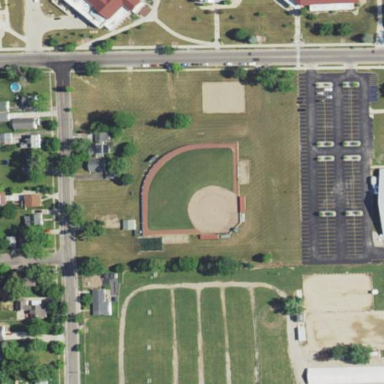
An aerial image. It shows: Baseball pitch for leisure and sports activities.